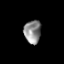
Tissue: skin
Cell type: Epithelial cells
Senescence score: 0.2631
Nuclear area (px): 386
Mean DAPI intensity: 139.402